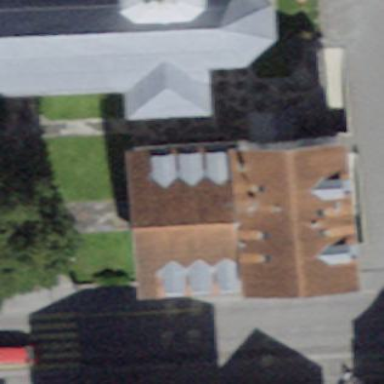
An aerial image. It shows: Religious building.